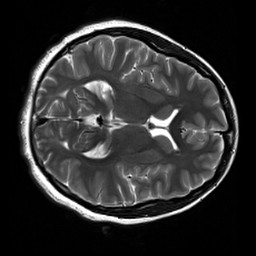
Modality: T2w
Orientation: axial
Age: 34
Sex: female
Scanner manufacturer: siemens
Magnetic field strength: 3 T
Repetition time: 7 s
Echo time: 0.09 s